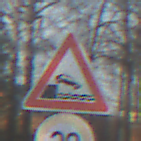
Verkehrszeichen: Ufer
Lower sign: Geschwindigkeit20
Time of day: MorningAfternoon
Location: Outdoor (Suburban)
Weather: PartlyCloudy
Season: NotSpecified
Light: Natural